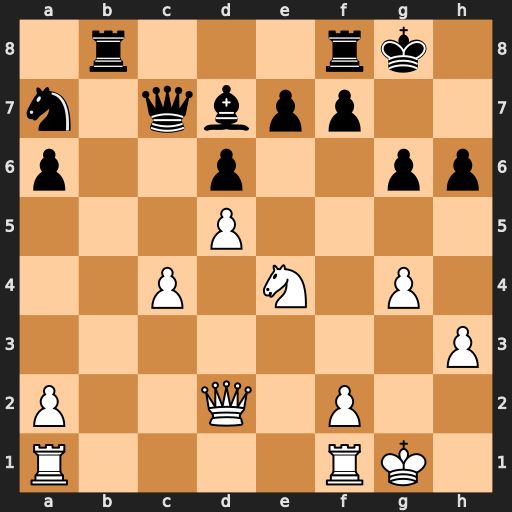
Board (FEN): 1r3rk1/n1qbpp2/p2p2pp/3P4/2P1N1P1/7P/P2Q1P2/R4RK1
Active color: w
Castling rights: -
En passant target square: -
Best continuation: Qxh6 f6 Qxg6+